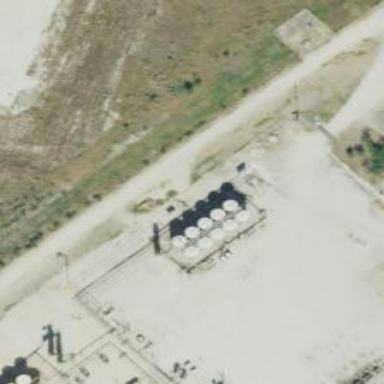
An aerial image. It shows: Storage tank that is man-made.